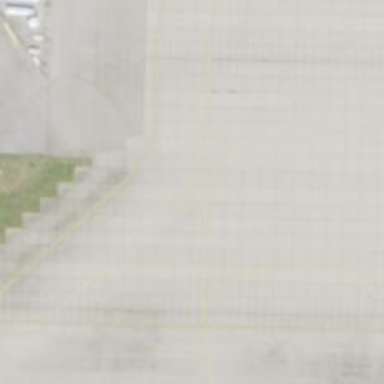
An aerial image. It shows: View of taxiway at the airport.